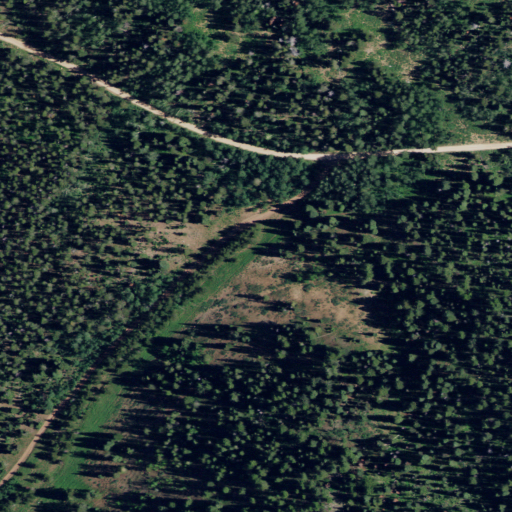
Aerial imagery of valley in Idaho named South Fork North Canyon containing evergreen forest, deciduous forest, and open development